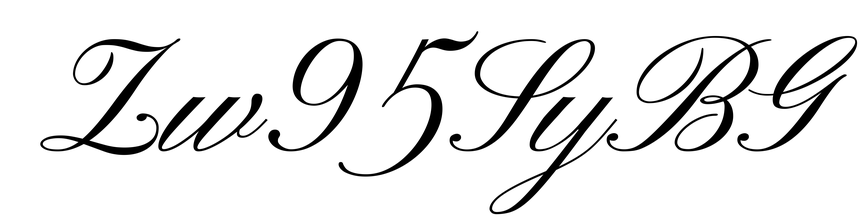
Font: PinyonScript-Regular